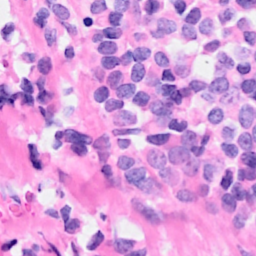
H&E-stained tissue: Breast